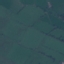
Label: Pasture